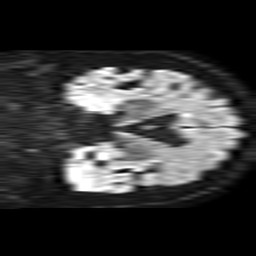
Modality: TRACE
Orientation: coronal
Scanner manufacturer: philips
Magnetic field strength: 1.5 T
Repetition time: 4.6 s
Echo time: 0.08631 s